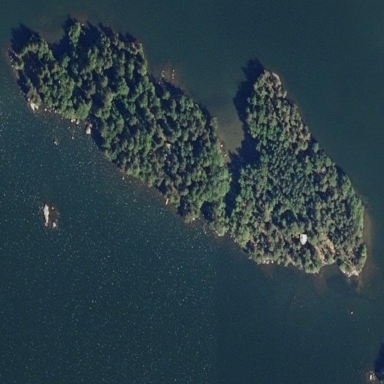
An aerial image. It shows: Islet.